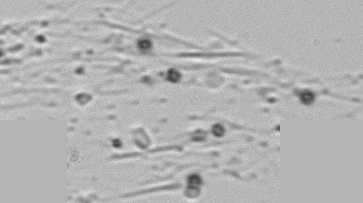
Label: Phaeocystis_debris